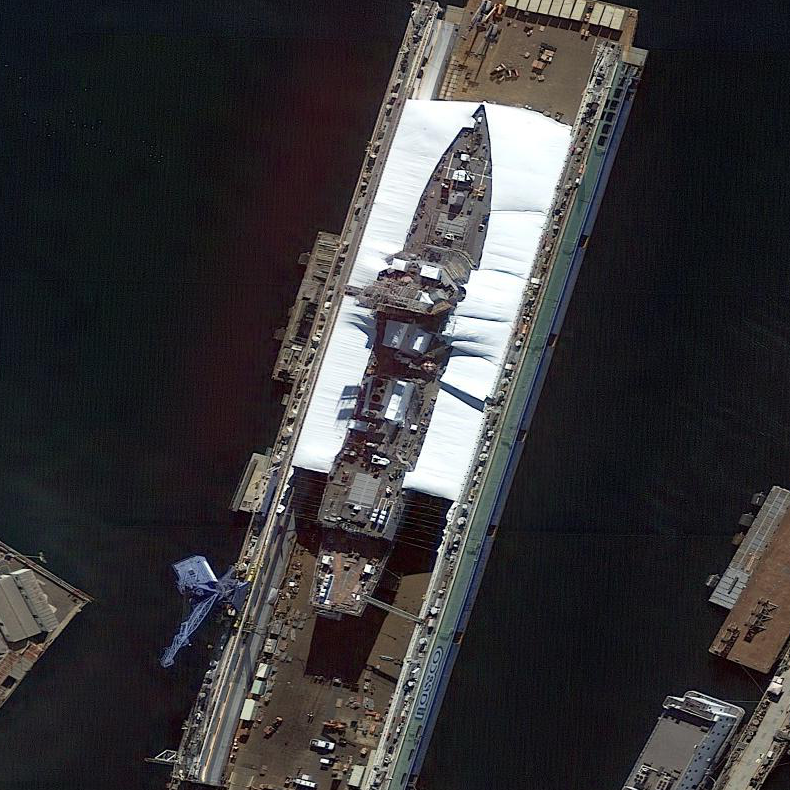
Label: Arleigh_Burke-class_destroyer